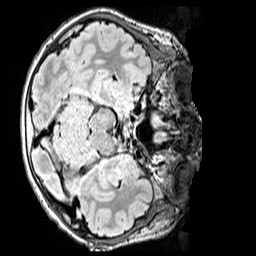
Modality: FLAIR
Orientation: axial
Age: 12
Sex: male
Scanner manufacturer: siemens
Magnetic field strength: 3 T
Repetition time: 5 s
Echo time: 0.388 s